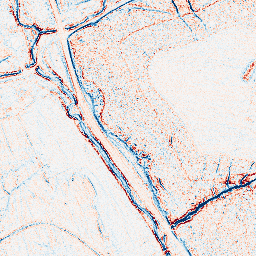
Category: edge_preserving
Decomposition family: anisotropic_diffusion
Decomposition parameters: iterations: 5
kappa: 30
gamma: 0.1
Upsampling method: quartic
Upsampling parameters: scale: 4
Upsampling scale: 4